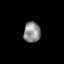
Tissue: skin
Cell type: Epithelial cells
Senescence score: 0.6745
Nuclear area (px): 339
Mean DAPI intensity: 141.021